Current action and preconditions to check: path_clear

Your task: For each precondition in the list above, predict whether it will hold at this action.

Consider the current scene as observed from the mobile robot's camera, and analyze the predicted future states of all dynamic agents (e.g., people, animals, vehicles, or any moving entities) within the NEXT SECOND.

IMPORTANT: Only answer "very likely" if you are absolutely certain—based on strong, clear evidence—that a dynamic agent will violate the precondition in the predicted future state. Do NOT answer "very likely" for unlikely, ambiguous, or low-probability risks.

Ask yourself for each precondition: Is there a high probability, with clear and convincing evidence, that the predicted future states of any dynamic agent will interfere with the predicted future state of the currently executing action within the NEXT SECOND, causing that precondition to fail?

Assess the risk level based on these predictions. Use "likely" or "very likely" if motions create a clear risk of interference.

Use "neutral" or "improbable" if agents are nearby but their predicted paths are clearly diverging or non-conflicting.

Failure Risk Categories: "very improbable", "improbable", "neutral", "likely", "very likely"

Answer Format: Output ONLY the probability_of_failure value from these categories: "very improbable", "improbable", "neutral", "likely", "very likely"

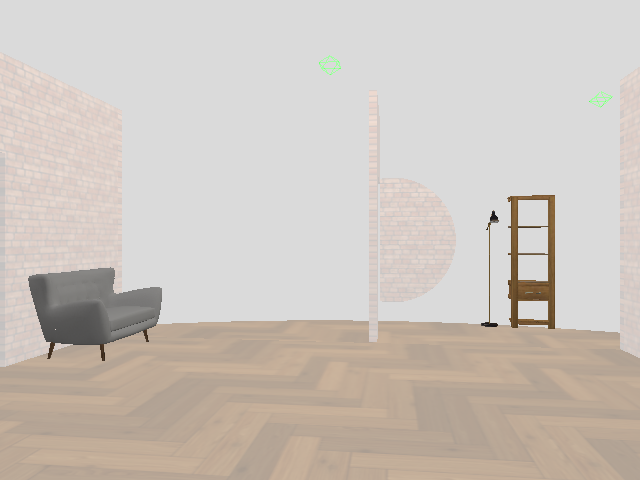

Answer: very improbable